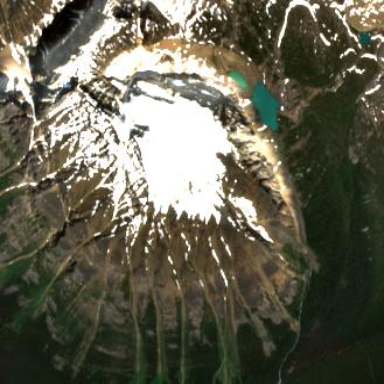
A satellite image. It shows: Stunning view of glacier.